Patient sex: M
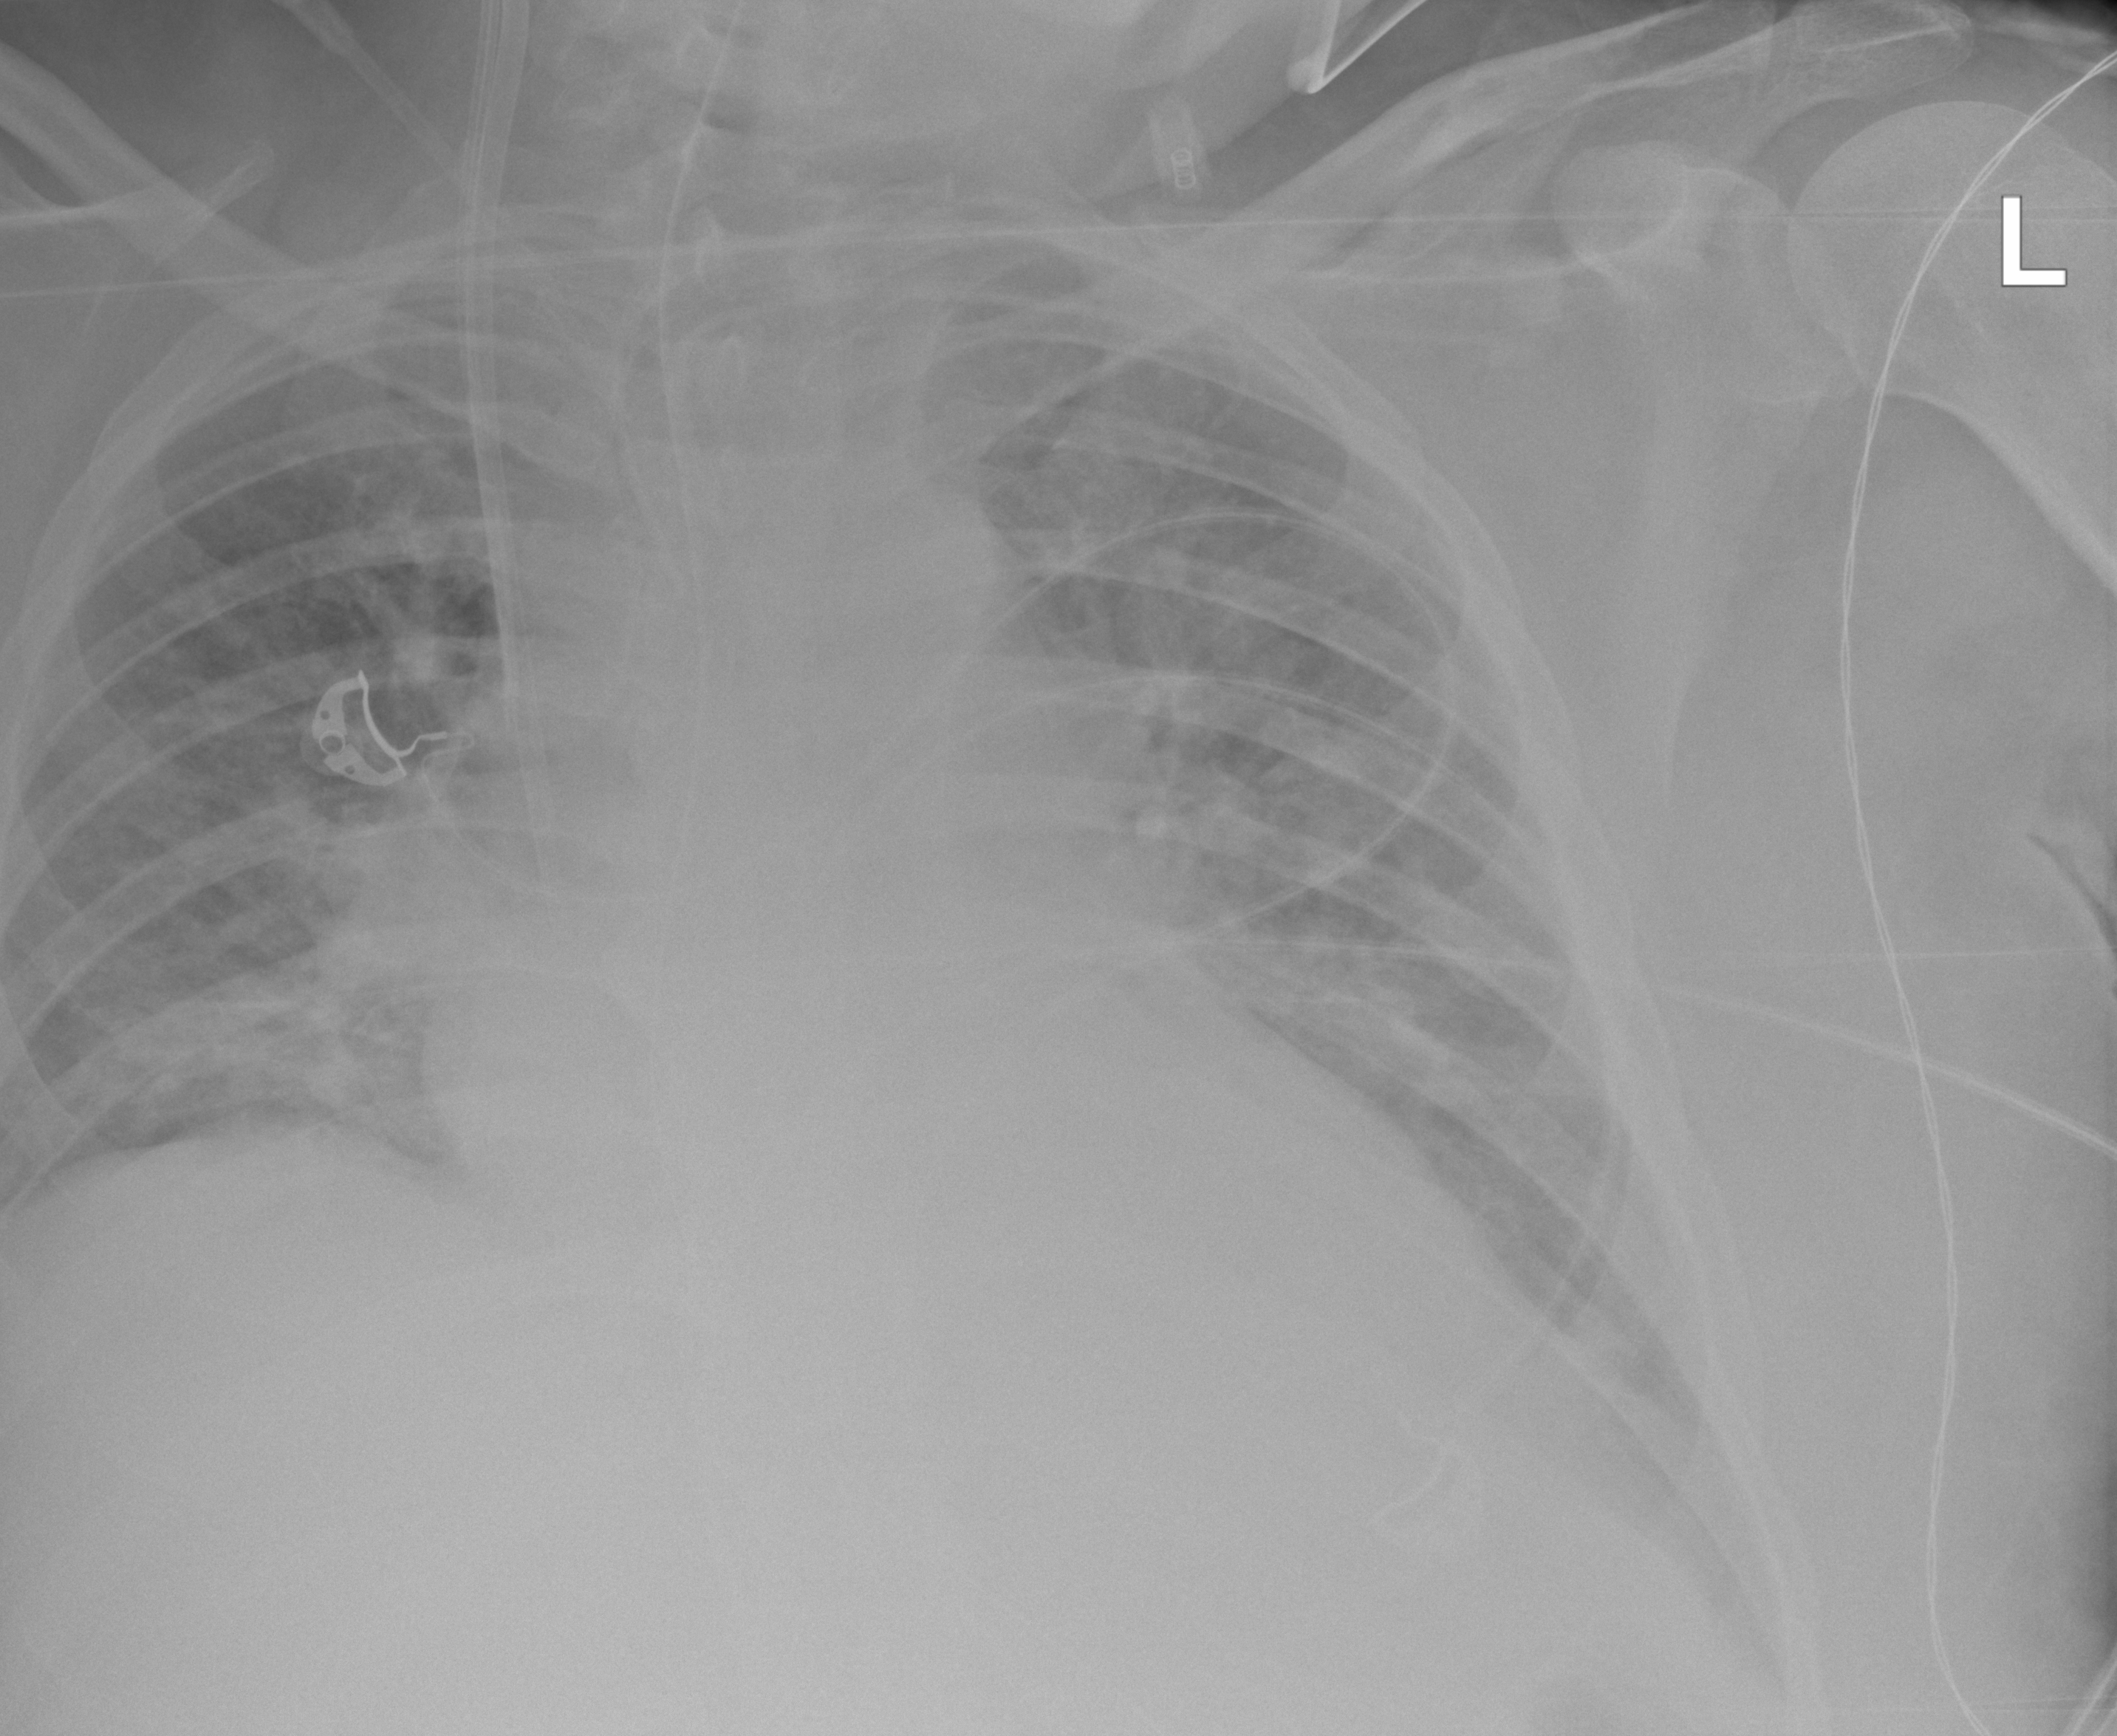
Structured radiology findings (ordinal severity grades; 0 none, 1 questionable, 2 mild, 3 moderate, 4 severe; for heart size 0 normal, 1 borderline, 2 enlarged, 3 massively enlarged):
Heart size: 2
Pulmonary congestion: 2
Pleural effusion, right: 0
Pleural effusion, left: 1
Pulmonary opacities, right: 2
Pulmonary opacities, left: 0
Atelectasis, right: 1
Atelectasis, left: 1